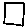
Label: square